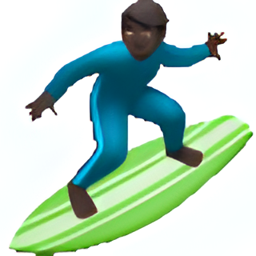
Name: man surfing type 6
Emoji: 🏄🏿‍♂️
Group: People & Body
Sub-group: person-sport